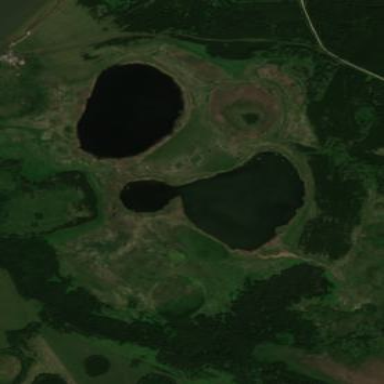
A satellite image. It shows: Beautiful lake surrounded by nature.